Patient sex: M
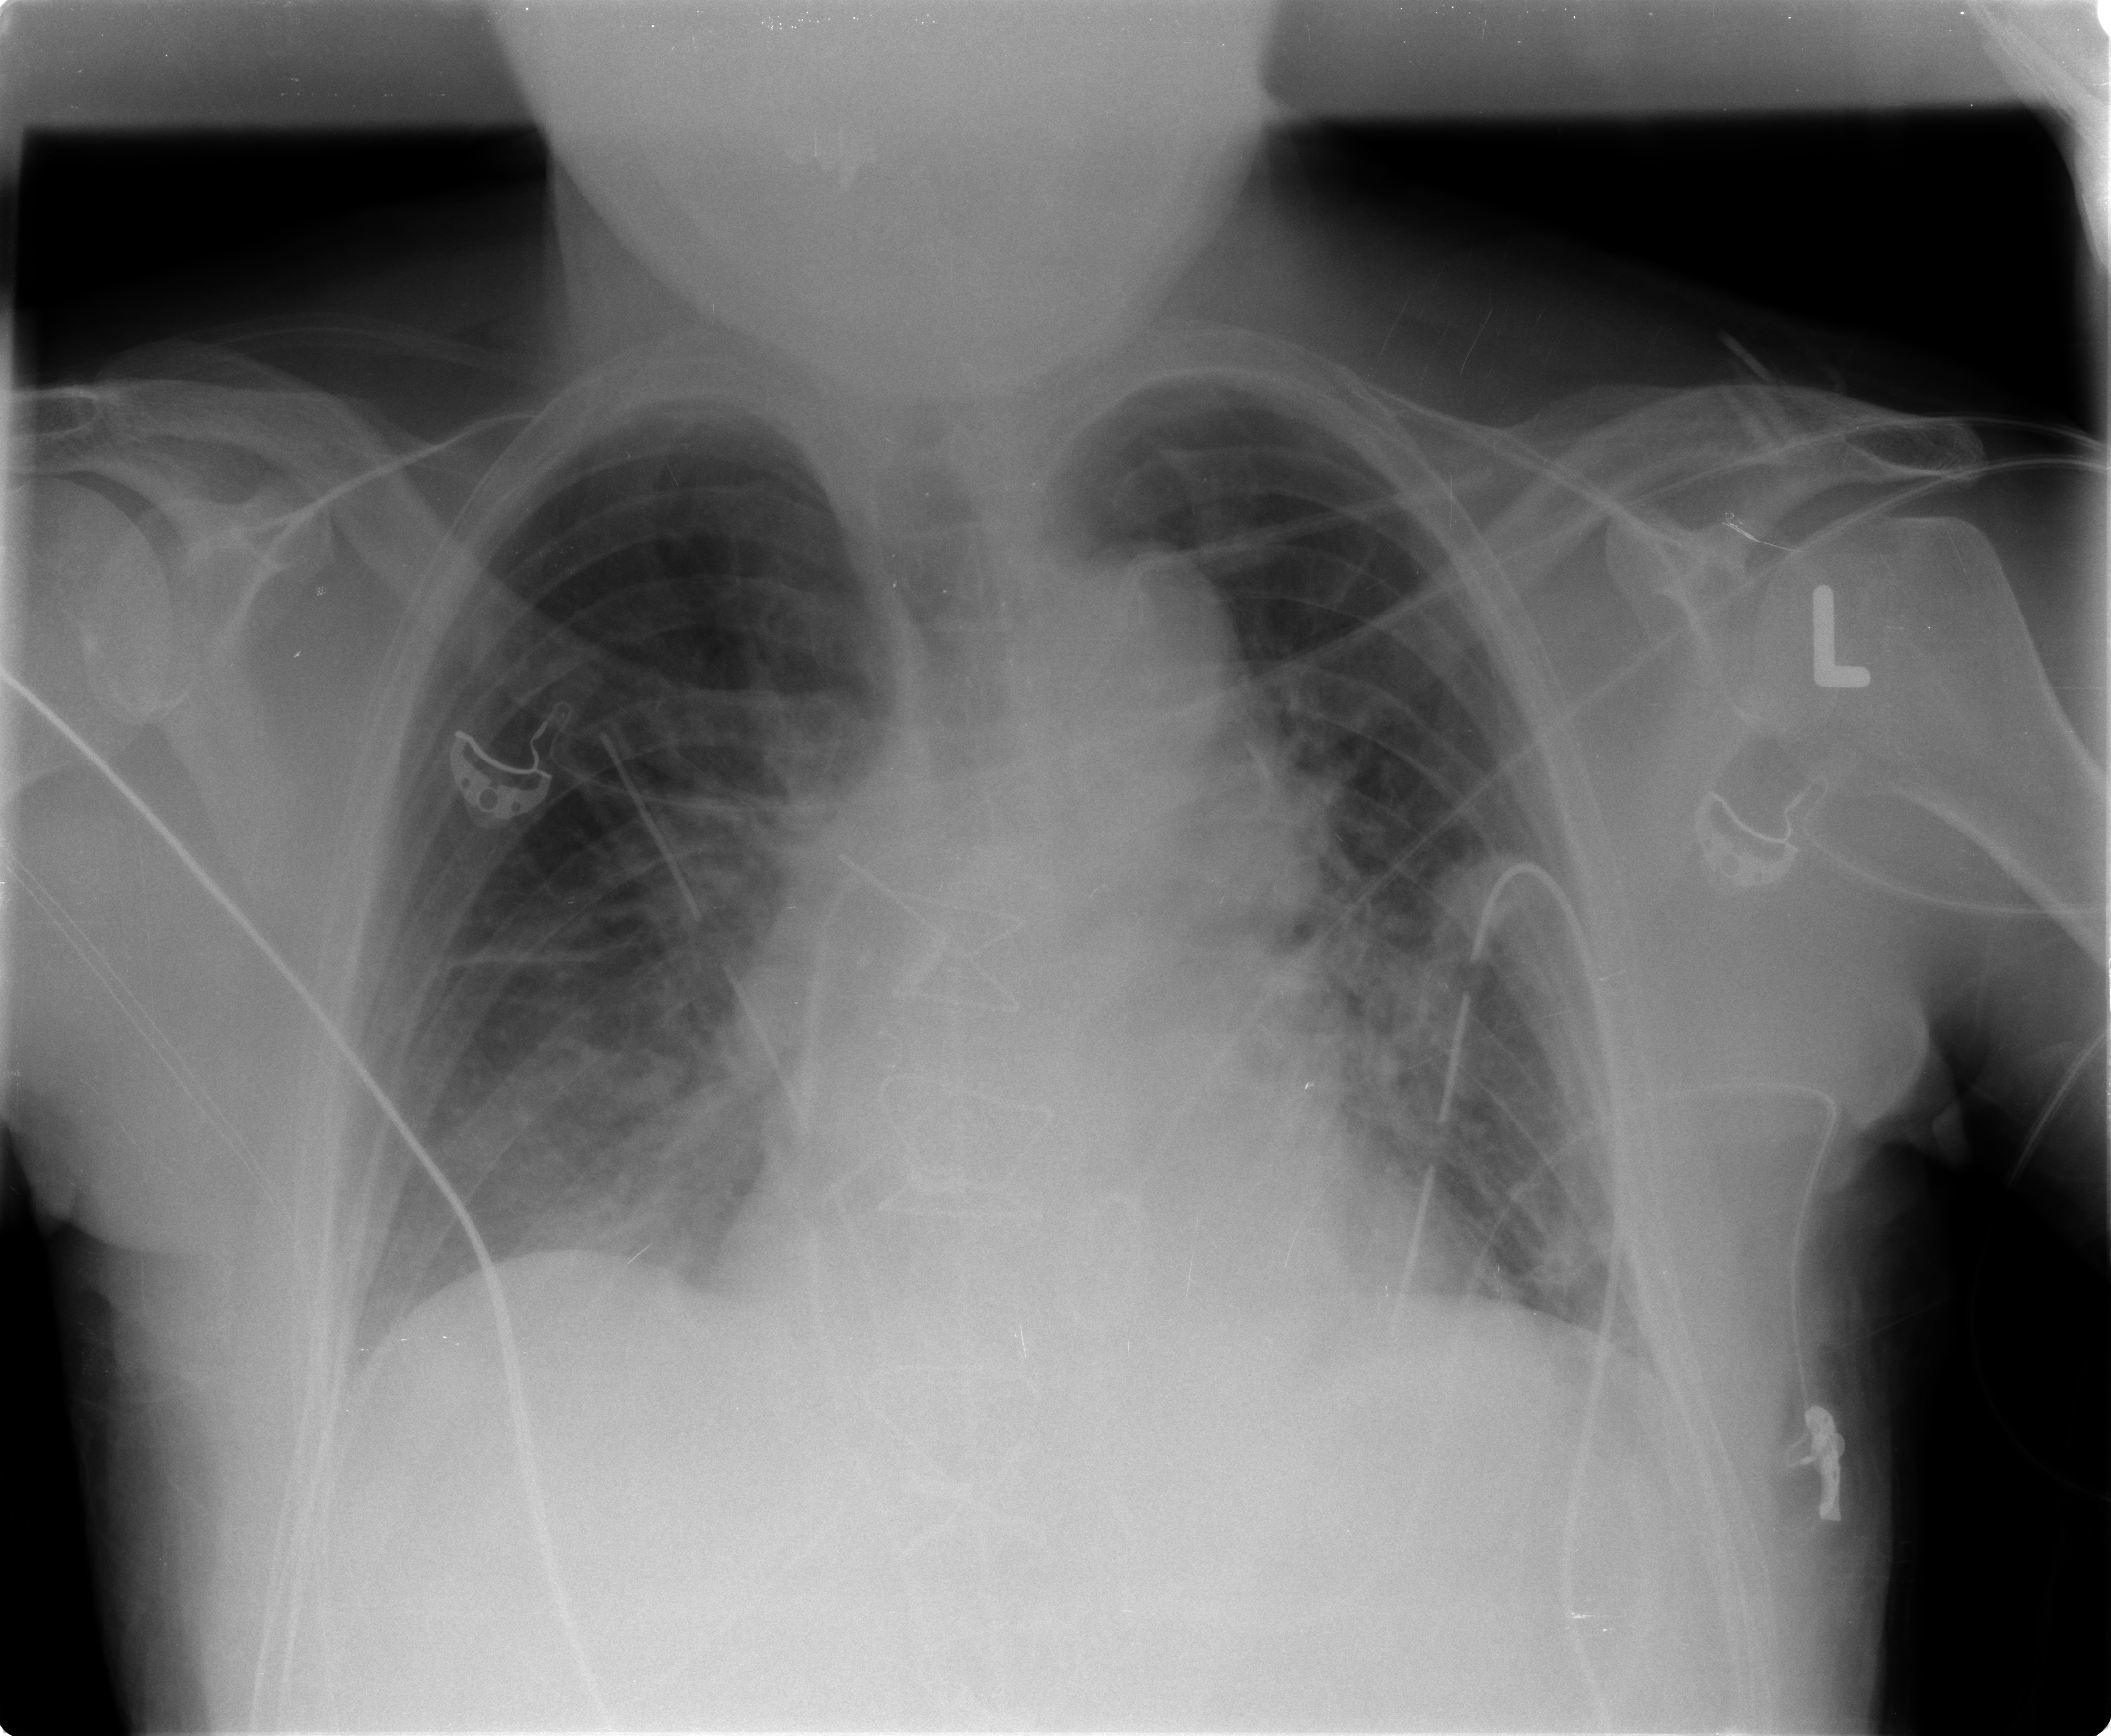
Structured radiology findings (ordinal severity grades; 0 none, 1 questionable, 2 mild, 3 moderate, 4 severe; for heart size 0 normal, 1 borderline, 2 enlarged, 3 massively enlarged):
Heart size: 1
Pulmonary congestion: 0
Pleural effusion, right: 0
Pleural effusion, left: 0
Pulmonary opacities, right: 0
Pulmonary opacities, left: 0
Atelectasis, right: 2
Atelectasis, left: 2